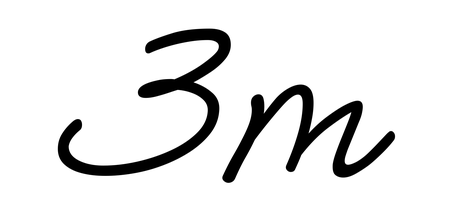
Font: MeowScript-Regular